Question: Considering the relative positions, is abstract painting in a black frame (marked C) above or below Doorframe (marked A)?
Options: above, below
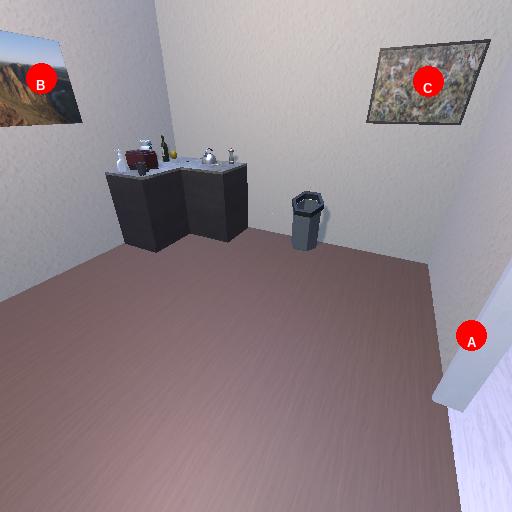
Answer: above